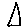
Label: triangle